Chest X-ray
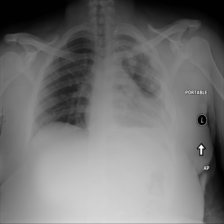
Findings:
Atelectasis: positive
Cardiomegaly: negative
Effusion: positive
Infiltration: positive
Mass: negative
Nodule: negative
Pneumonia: negative
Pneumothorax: negative
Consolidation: negative
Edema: negative
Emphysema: negative
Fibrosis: negative
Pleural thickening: positive
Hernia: negative